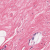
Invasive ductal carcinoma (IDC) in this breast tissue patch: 0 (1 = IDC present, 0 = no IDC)